Question: I need to put in the result field the following value: true / false, depending on whether in the "Lunch" column there is a keyword that can be found in the "Breakfast" column. The expected result is:

'''
WITH Recipes AS
(SELECT 'Blueberry pancakes' as Breakfast, 'Egg salad sandwich' as Lunch UNION ALL
SELECT 'Potato pancakes', 'Toasted cheese sandwich' UNION ALL
SELECT 'Ham scramble', 'Steak avocado salad' UNION ALL
SELECT 'Tomato pasta', 'Tomato soup' UNION ALL
SELECT 'Corned beef hash', 'Lentil potato soup')
SELECT *,
***Field for your code*** result,
FROM Recipes;
'''
Unfortunately the function: contains_substr (Breakfast, 'Tomato pasta') only takes into account one given string, and not all of the strings in the whole "Lunch" column.
Does anyone know how to solve this?
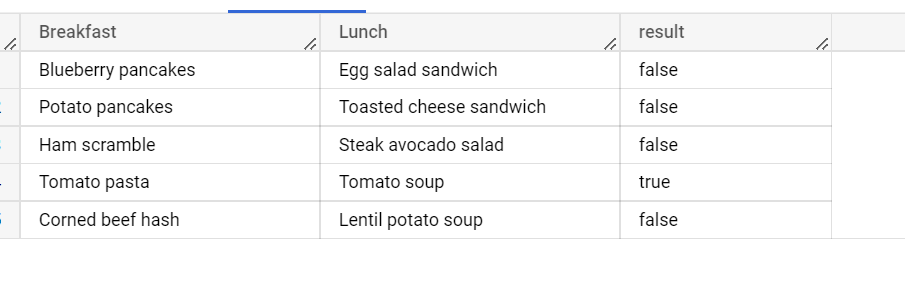
Answer: Use below
'''
select *,
( select count(*) > 0
from unnest(split(Breakfast, ' ')) word1
join unnest(split(Lunch, ' ')) word2
on lower(trim(word1)) = lower(trim(word2))
) result
from Recipes
'''
if applied to sample data in your question - output is
<URL>